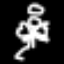
Label: angel